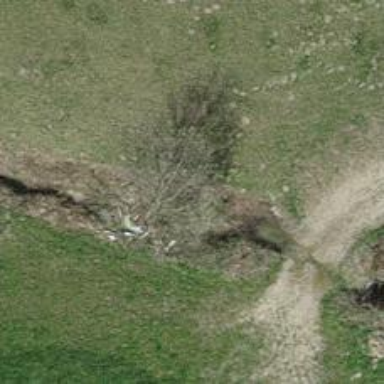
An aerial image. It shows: Ditch in the surroundings.